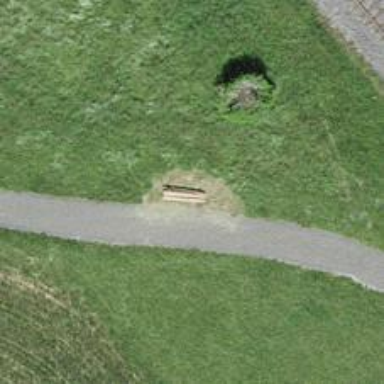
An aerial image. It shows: Bench.